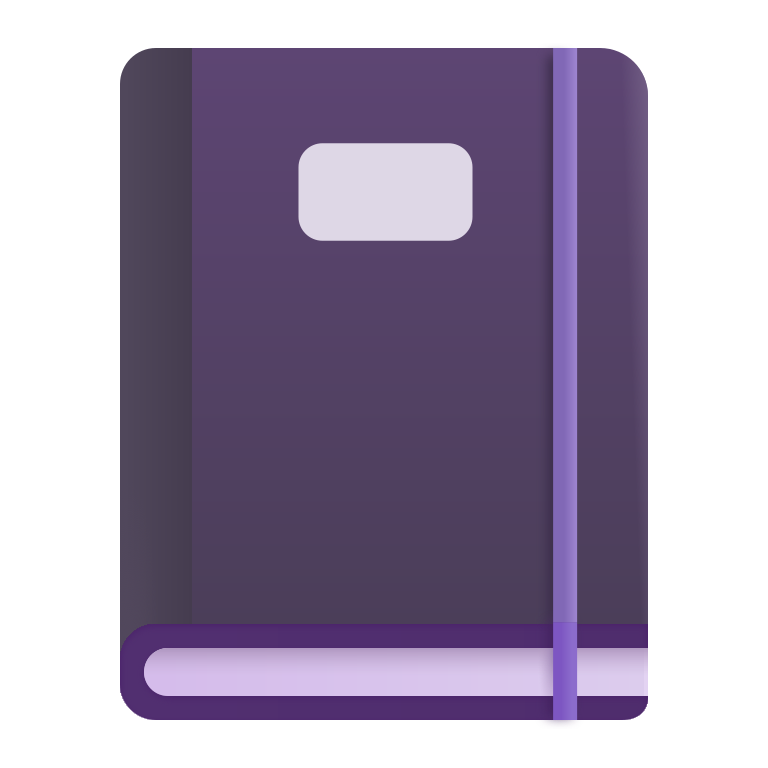
notebook color